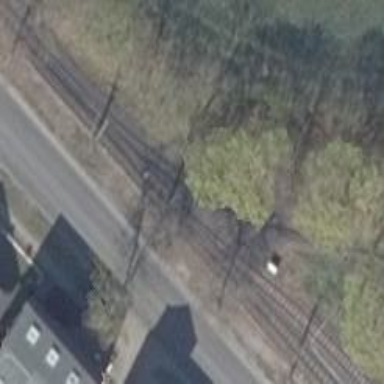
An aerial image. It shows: Railway switch with the turnout side on the left.